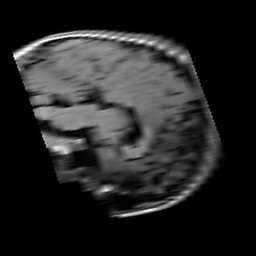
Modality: T1w
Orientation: sagittal
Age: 21
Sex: female
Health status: healthy
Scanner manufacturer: siemens
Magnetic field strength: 3 T
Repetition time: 4.1 s
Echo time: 0.0085 s